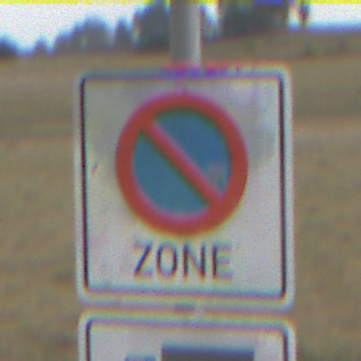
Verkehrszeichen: BeginnEingeschraenktesHalteverbotZone
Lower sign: HinweisDurchSinnbild7
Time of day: Midday
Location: Outdoor (Nature)
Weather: PartlyCloudy
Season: NotSpecified
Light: Natural